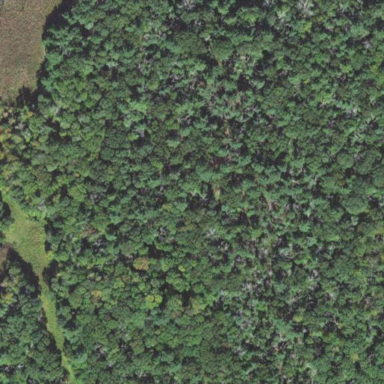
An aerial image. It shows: Mixed leaf woodland.